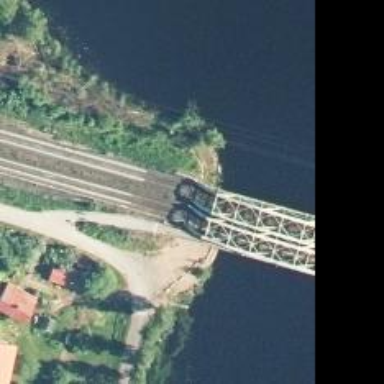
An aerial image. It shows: Truss bridge with continuous rail. The railway on the bridge has contact line for electrification.